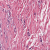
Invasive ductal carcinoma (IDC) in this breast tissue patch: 0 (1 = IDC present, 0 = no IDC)